Question:
Is it possible to make something like that in CSS? I want an image for the header, but I want that triangle cut out of the next section so the image above shows there.
I know how to make a solid CSS triangle with borders (something like this for example: <URL>, or make the triangle an image that somehow lines up exactly with the image it is connected to. I'm thinking if I can take a "chunk" out, that might be easier
To make it a little more complicated, I also have the image above set to 'background-attachment: fixed' and 'background-size: cover'. So the image scales as the browser size is made larger.
If I can't do it with CSS alone and need an image, how can I make the right combinations of images to keep the triangle in line with the text if the text is centered horizontally on the page? I'm thinking something like this with two long 'div''s that extend into the margins, and one exact width image in the middle with the triangle transparent:
'''
_____________________________ ___ ______________________ _________________________
| (really wide for margin)|| V (960px wide image) || (really wide box again) |
'''
But can it be done with just CSS? Or is there perhaps an SVG solution (I'm not as familiar with SVG)? I'm okay with a solution that only works in modern browsers as this is definitely just "progressive enhancement".
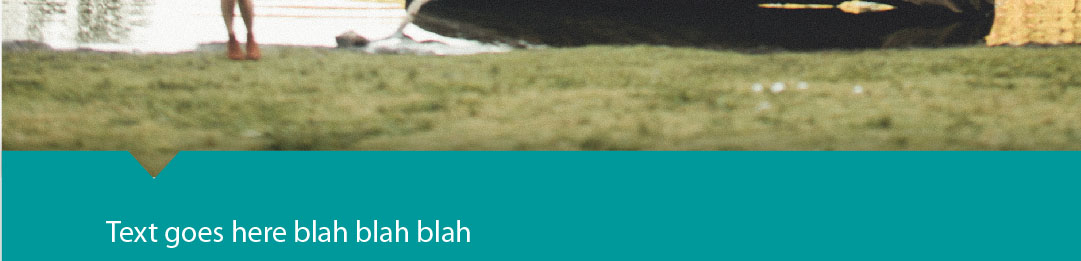
Answer: Here's a twist on the triangles-from-borders concept.
- <URL>
'''
<div id="container">
<div id="one"></div>
<div id="two"></div>
</div>
'''
'''
#container{
height: 300px;
background-color: red;
position: relative;
}
#one {
position: absolute;
width: 100px;
left: 0;
bottom: 0;
border-bottom: 20px solid green;
border-right: 20px solid transparent;
}
#two {
position: absolute;
left: 120px;
bottom: 0;
right: 0;
border-bottom: 20px solid green;
border-left: 20px solid transparent;
}
'''
An alternative: I've done something similar with CSS transforms (specifically, skew). See <URL>.